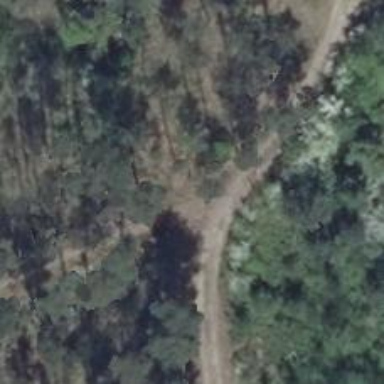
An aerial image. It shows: Sandy track road with grade5 tracktype.